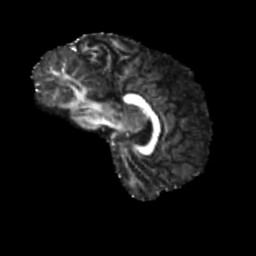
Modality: FA
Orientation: sagittal
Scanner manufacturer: siemens
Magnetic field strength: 3 T
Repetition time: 4 s
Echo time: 0.0594 s